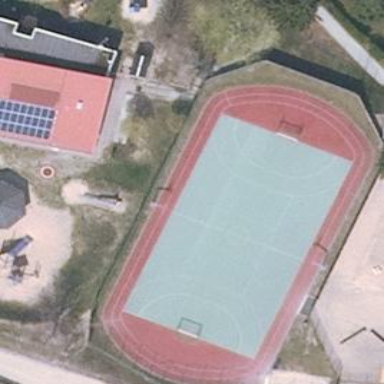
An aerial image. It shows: Multi-sport pitch with tartan surface for leisure activities.